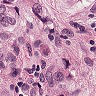
Metastatic tissue present: yes